Question: I have a named ranged called streetTypes which coinsidentally contain a list of different street types eg street, road, rd, lane, drive, cres etc.
What would like to do is search a string for a match and display the starting position of the match - NOTE not just a boolean response.
Using the formula the below formula in col H (streetTypes named range in column J) the following result is displayed.
'''
=SEARCH(streetTypes,G2)
'''

While I am aware of why it is bugging out, I am unsure of how to fix.
Help anyone??
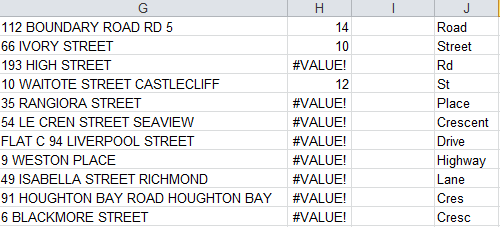
Answer: Try: '=MAX(IFERROR(SEARCH(streetTypes,G2),""))' entered as an array formula (instead of hitting enter after typing the formula, type ctrl-shift-enter).
Use "Evaluate formula" (Formulas tab) to see how it works, but you'll get an array of numeric results or empty strings (one number for each term found) and then take the maximum to return the result found starting latest in your string. You could take the minimum to get the first in the string, but you probably want "Ave", not "st", in "53 Seaside ".